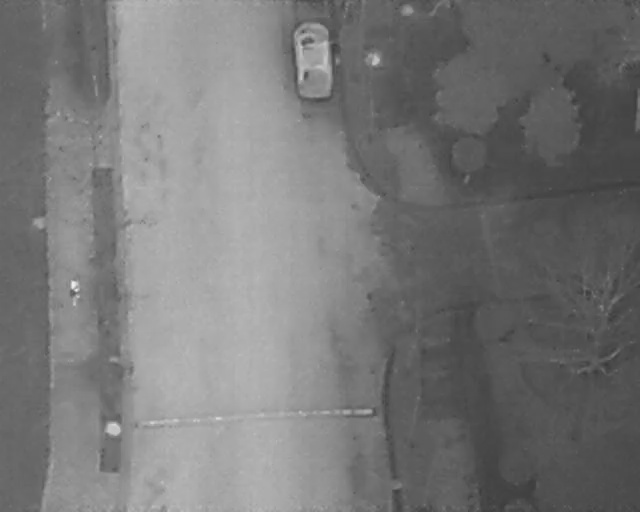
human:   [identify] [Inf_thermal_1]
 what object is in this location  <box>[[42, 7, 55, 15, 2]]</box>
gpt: <ref>1 large car at the top</ref>

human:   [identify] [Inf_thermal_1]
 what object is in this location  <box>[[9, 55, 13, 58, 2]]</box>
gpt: <ref>1 large person at the left</ref>